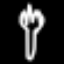
Label: fork